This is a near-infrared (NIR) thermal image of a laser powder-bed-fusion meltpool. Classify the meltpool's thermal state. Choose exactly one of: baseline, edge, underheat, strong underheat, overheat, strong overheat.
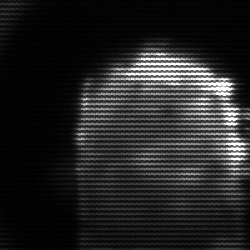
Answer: baseline